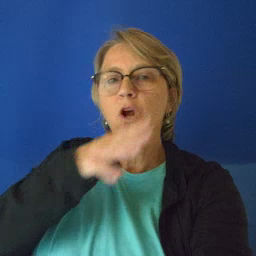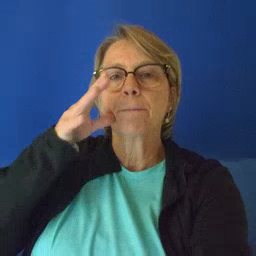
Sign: farm